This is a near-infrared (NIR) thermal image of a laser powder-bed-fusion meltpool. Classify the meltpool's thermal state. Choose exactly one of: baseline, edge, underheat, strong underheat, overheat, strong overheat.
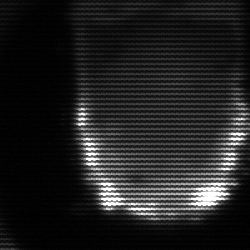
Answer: baseline